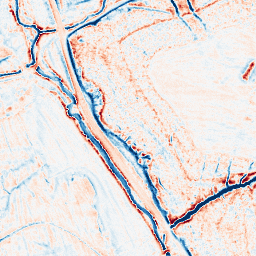
Category: edge_preserving
Decomposition family: anisotropic_diffusion
Decomposition parameters: iterations: 20
kappa: 10
gamma: 0.15
Upsampling method: sinc_blackman
Upsampling parameters: scale: 4
kernel_size: 16
Upsampling scale: 4